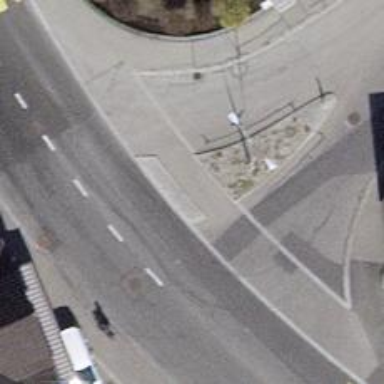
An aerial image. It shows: Unmarked road crossing.